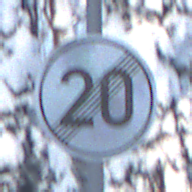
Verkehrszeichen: EndeGeschwindigkeit20
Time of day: MorningAfternoon
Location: Outdoor (Nature)
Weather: Clear
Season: Winter
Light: Natural